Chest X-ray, AP view. Patient: 55 years old, sex F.
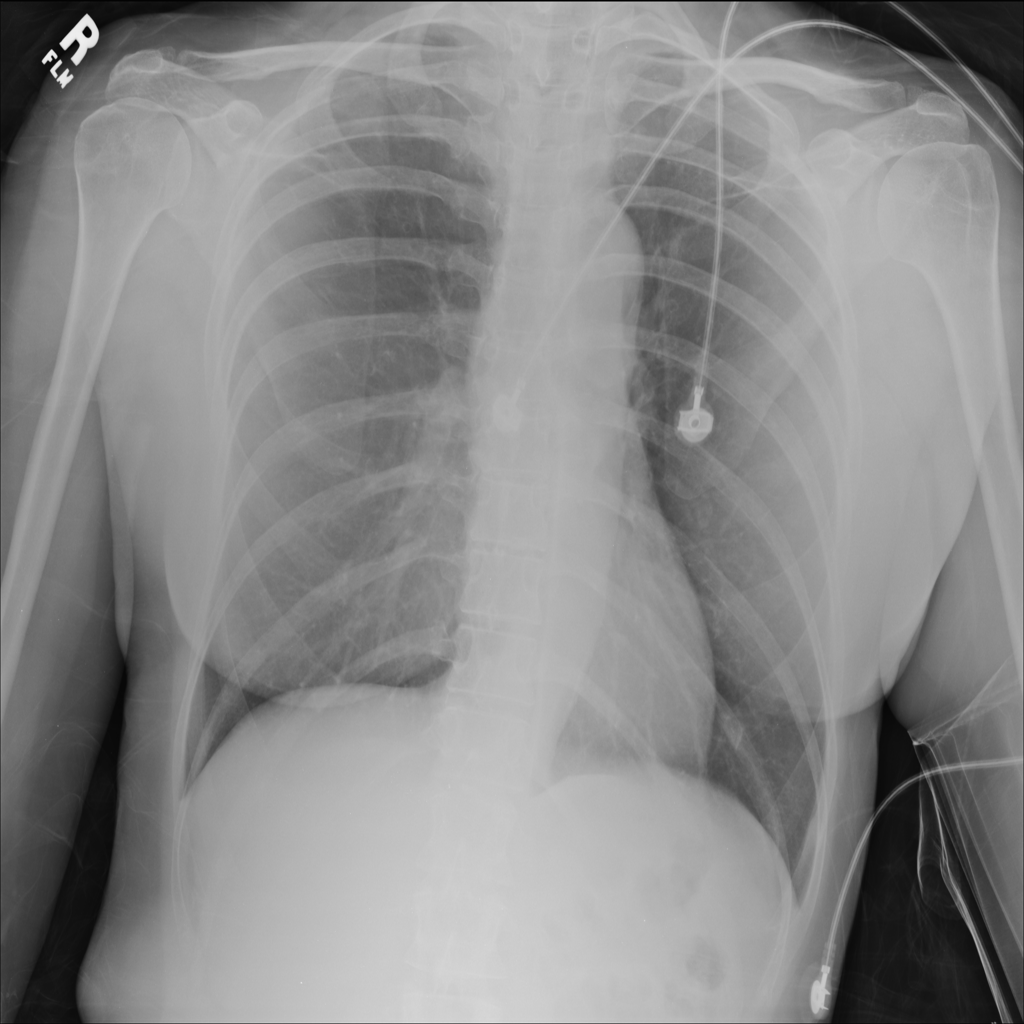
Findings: No Finding